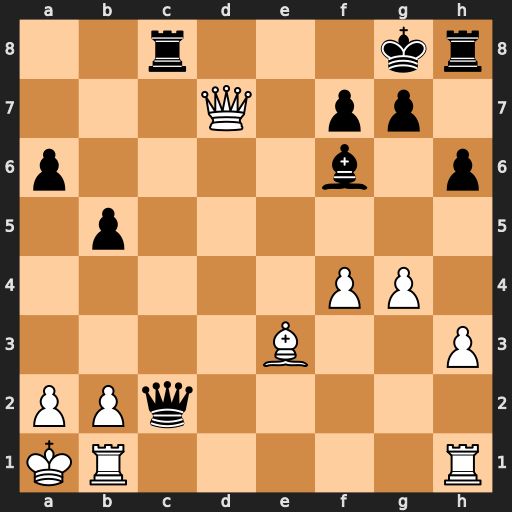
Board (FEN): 2r3kr/3Q1pp1/p4b1p/1p6/5PP1/4B2P/PPq5/KR5R
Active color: w
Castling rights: -
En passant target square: -
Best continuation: Rhc1 Bxb2+ Rxb2 Qxc1+ Bxc1